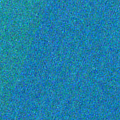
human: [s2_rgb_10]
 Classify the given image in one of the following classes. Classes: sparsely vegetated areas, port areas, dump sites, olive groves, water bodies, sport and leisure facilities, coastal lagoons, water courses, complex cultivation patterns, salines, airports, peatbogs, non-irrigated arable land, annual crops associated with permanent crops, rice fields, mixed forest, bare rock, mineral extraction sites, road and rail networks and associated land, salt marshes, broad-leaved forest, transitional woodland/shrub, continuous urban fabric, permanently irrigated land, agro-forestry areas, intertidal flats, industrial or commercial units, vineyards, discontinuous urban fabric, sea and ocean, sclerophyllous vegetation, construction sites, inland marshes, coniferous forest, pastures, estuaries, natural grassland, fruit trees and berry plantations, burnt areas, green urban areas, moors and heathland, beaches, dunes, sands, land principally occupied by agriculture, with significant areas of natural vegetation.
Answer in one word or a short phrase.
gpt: sea and ocean